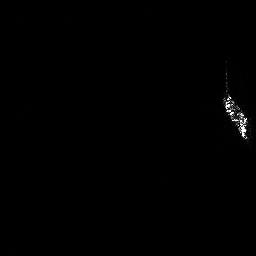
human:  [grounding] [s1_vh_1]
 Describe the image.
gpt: In the satellite image, there is  <ref>1 large ship </ref> <box>[[85, 26, 96, 55, 0]]</box> located at right.